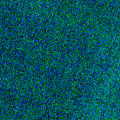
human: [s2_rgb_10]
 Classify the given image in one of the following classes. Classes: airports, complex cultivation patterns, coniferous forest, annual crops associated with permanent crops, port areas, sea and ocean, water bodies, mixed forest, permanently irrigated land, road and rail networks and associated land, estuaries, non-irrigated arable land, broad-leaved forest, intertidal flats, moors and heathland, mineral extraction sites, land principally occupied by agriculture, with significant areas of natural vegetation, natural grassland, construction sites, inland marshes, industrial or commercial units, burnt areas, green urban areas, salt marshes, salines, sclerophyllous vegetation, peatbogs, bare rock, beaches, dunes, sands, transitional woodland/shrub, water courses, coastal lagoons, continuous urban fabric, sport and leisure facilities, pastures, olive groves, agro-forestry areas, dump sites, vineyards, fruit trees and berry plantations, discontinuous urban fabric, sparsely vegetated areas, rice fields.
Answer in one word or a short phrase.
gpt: sea and ocean